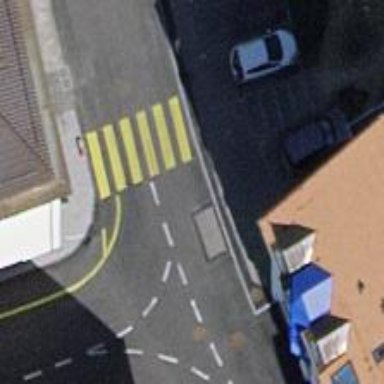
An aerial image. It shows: Marked crossing on footway.